Question: I'm working on formatting C# code in HTML. I'm trying to replace tabs/indents with 4 spaces.
Here's an example.
'''
protected void Page_Load(object sender, EventArgs e)
{
Response.Write("Hello World");
}
'''
I need to replace the tab before Response.Write with 4 spaces.
I tried things like ^ , with different variations, tried ^\s\s\s\s. I thought this would be simple, but nothing I've tried seemed match the tabs.
What am I doing wrong?
Thank you!
I copy directly from VS into TextBox1.

As you can see, there actual tabs ( ) in the TextBox value, which is the root of the problem. As noted in my comments, the spaces with ^ did work (for the first line only).
So my final regex will look like... this: "\s\s\s\s".
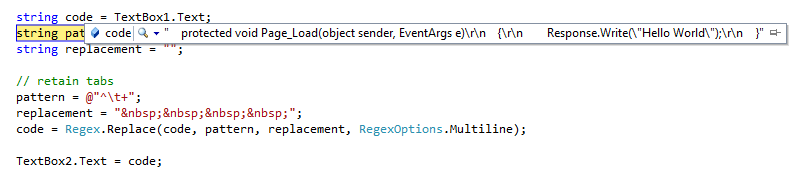
Answer: This should do what you want:
'''
Regex regex = new Regex(@"^ +", RegexOptions.Multiline);
s = regex.Replace(s, m => new string(' ', 4 * m.Value.Length));
'''
See it online: <URL>
---
Here's a version for ASP.NET Web Forms that runs in Visual Web Developer 2010 Express:
'''
<%@ Page Title="Home Page" Language="C#" MasterPageFile="~/Site.master" AutoEventWireup="true"
CodeBehind="Default.aspx.cs" Inherits="WebApplication1._Default" %>
<asp:Content ID="HeaderContent" runat="server" ContentPlaceHolderID="HeadContent"></asp:Content>
<asp:Content ID="BodyContent" runat="server" ContentPlaceHolderID="MainContent">
<asp:Button ID="Button1" runat="server" Text="Button" onclick="Button1_Click" />
<asp:TextBox ID="TextBox1" runat="server" Height="99px" Width="500px" TextMode="MultiLine"></asp:TextBox>
</asp:Content>
'''
'''
using System;
using System.Text.RegularExpressions;
namespace WebApplication1
{
public partial class _Default : System.Web.UI.Page
{
protected void Button1_Click(object sender, EventArgs e)
{
string code = "protected void Page_Load(object sender, EventArgs e)
{
Response.Write("Hello World");
}";
Regex regex = new Regex(@"^ +", RegexOptions.Multiline);
TextBox1.Text = regex.Replace(code, m => new string('*', 4 * m.Value.Length));
}
}
}
'''
Result after clicking button:
The asterisks are there only to make it easy to see that the tabs have been replaced correctly with spaces. Change the ''*'' to '' '' to get spaces instead of asterisks.